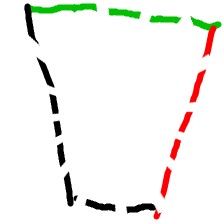
Shape: trapezoid